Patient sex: F
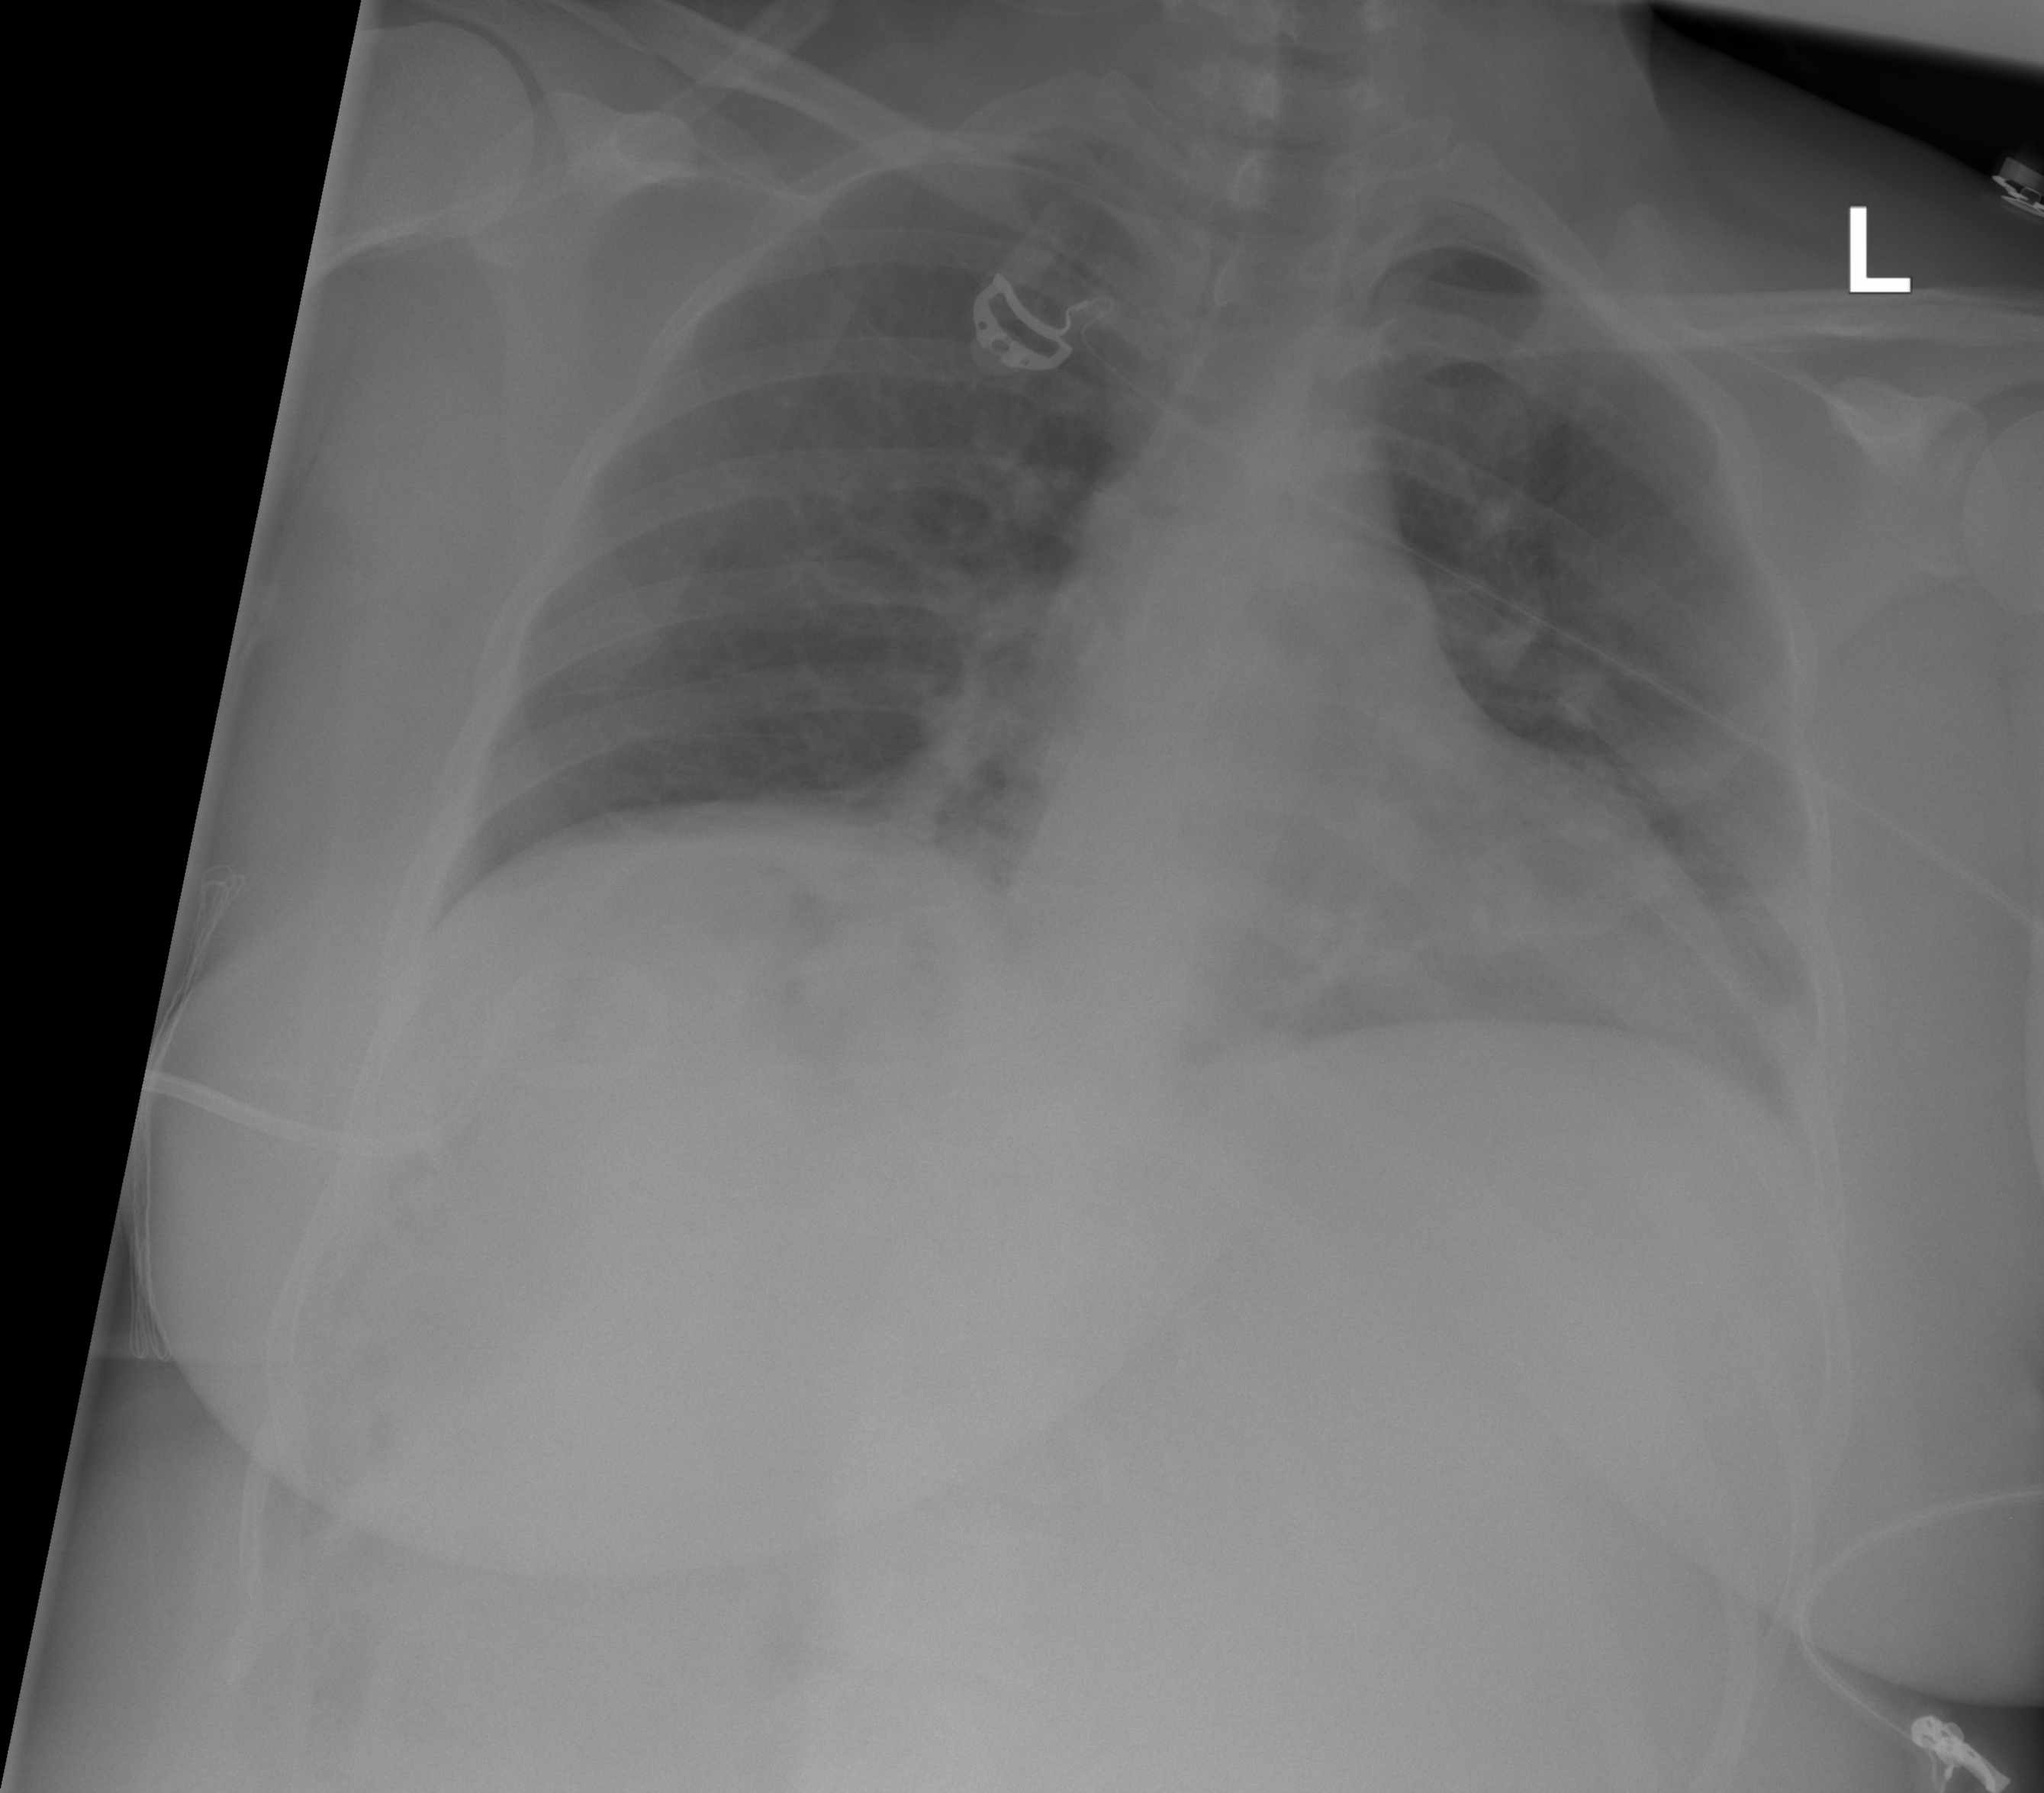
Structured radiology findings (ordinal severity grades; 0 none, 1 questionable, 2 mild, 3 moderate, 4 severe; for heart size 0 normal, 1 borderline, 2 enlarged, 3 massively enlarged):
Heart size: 0
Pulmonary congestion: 0
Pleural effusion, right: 0
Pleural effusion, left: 0
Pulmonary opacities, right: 0
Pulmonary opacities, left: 3
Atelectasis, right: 1
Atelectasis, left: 1